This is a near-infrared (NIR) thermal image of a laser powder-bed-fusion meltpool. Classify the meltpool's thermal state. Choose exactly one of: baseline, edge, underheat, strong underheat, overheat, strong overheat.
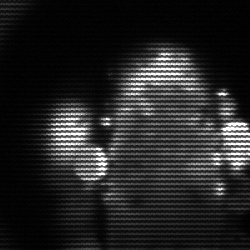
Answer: strong underheat